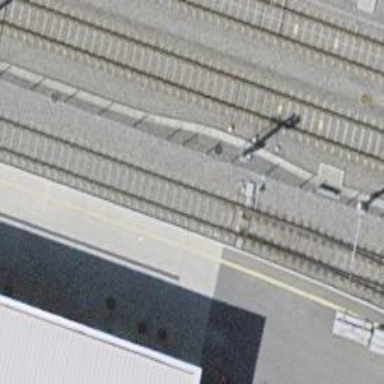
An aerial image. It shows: Railway switch.